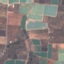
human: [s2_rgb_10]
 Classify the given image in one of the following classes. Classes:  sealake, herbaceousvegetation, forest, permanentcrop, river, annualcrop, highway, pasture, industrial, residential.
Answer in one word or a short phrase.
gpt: PermanentCrop